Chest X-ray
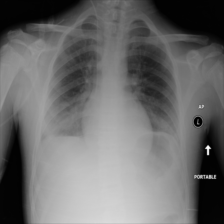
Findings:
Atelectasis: negative
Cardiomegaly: negative
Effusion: negative
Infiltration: negative
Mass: negative
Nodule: negative
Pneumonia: negative
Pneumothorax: negative
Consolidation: negative
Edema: negative
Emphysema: negative
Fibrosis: negative
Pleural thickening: negative
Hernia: negative